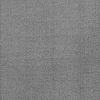
Atmospheric dust classification: dusty